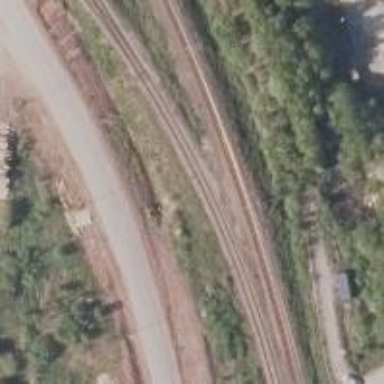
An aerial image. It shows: Railway with continuous electrified contact lines.